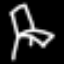
Label: chair